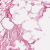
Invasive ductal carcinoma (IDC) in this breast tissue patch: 0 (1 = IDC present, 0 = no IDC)